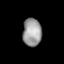
Tissue: lung
Cell type: Epithelial cells
Senescence score: 0.2041
Nuclear area (px): 512
Mean DAPI intensity: 155.334